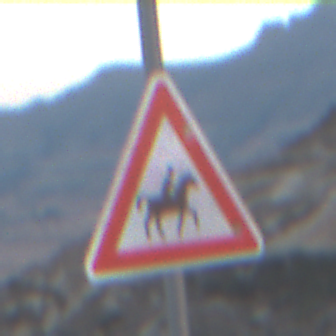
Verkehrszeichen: ReiterLinks
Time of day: SunriseSunset
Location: Outdoor (Nature)
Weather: Clear
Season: NotSpecified
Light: Natural